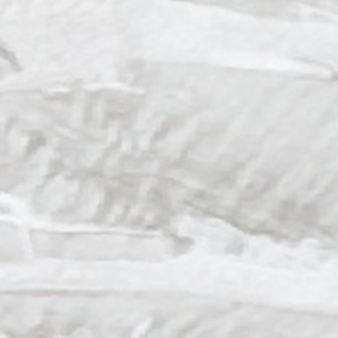
Label: other